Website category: university
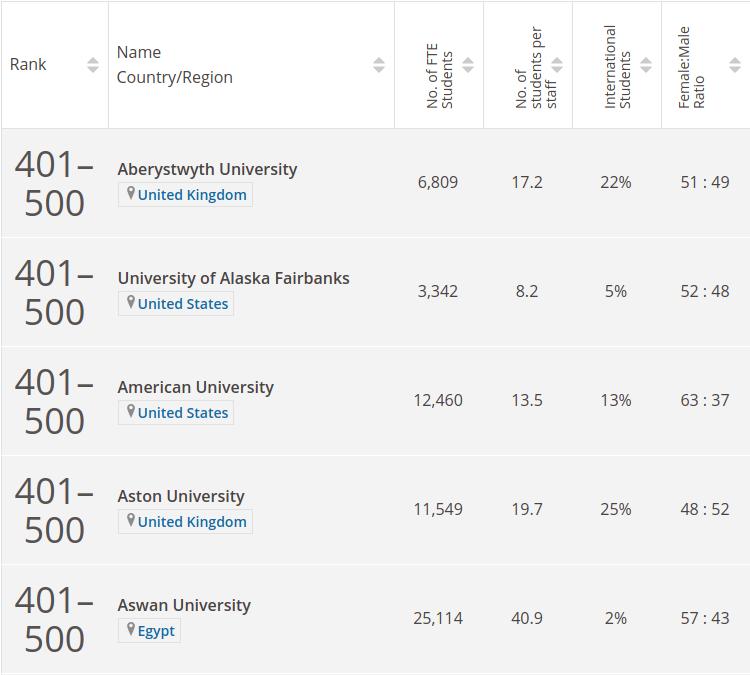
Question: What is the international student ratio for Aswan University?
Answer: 2%

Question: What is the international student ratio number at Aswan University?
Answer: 2%

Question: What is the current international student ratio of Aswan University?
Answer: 2%

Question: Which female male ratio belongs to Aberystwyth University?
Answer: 51 : 49

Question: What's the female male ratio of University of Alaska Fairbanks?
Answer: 52 : 48

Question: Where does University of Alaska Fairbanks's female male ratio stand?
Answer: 52 : 48

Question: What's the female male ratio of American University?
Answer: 63 : 37

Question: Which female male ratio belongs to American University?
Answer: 63 : 37

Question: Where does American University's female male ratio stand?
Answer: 63 : 37

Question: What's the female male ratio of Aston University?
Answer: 48 : 52

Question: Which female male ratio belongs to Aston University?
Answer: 48 : 52

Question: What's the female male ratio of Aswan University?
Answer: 57 : 43

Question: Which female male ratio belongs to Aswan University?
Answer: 57 : 43

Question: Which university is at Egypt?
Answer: Aswan University

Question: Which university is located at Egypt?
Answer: Aswan University

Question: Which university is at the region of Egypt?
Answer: Aswan University

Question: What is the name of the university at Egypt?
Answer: Aswan University

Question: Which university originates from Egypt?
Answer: Aswan University

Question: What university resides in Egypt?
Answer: Aswan University

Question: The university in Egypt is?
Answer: Aswan University

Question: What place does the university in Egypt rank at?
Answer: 401500

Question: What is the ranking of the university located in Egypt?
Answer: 401500

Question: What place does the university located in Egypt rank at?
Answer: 401500

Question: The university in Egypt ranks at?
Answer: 401500